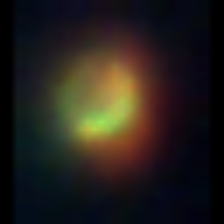
Taxon: NanoPlankton
Group: Other